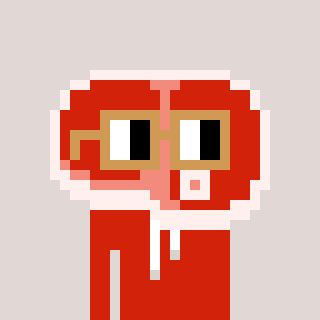
a pixel art character with square brown glasses, a steak-shaped head and a red-colored body on a warm background